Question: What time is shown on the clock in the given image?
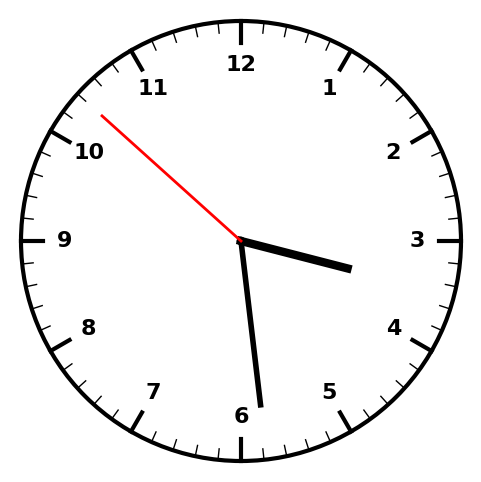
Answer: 03:28:52